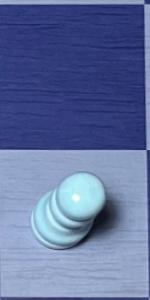
Label: Pawn_White